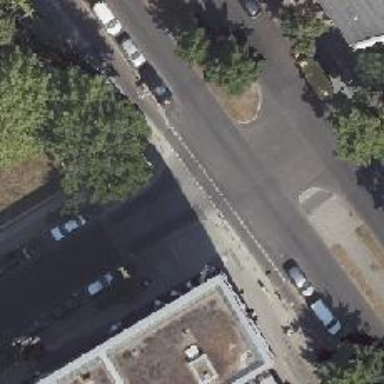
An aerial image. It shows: Unmarked road crossing.